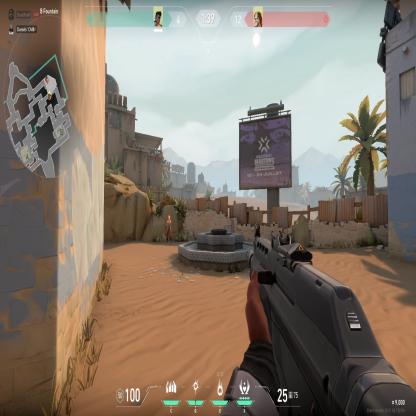
Label: enemy